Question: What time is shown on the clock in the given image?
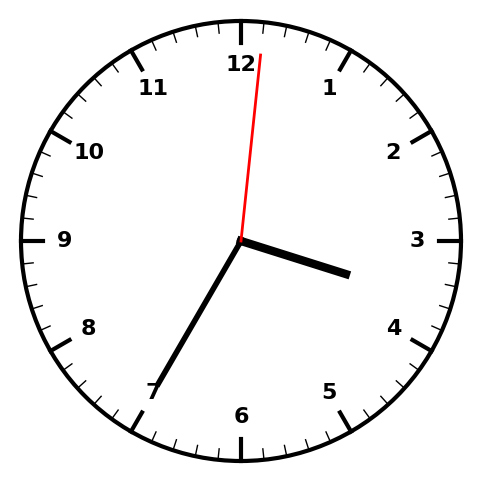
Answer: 03:35:01